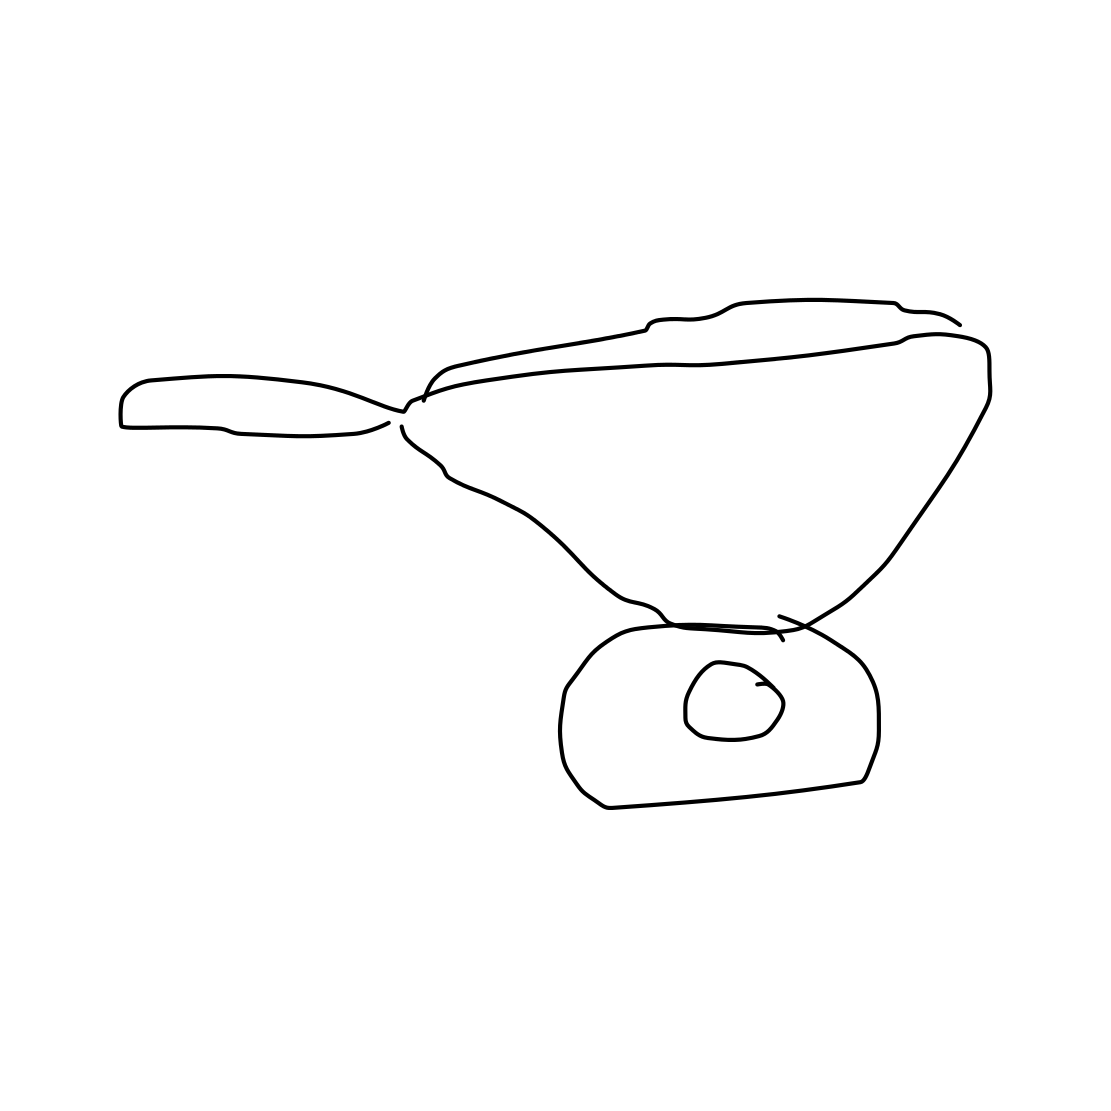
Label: wheelbarrow